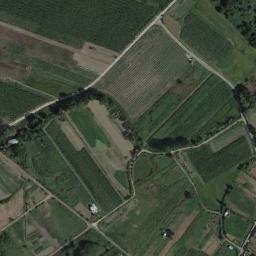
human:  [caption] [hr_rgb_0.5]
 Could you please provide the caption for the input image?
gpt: Many irregularly shaped brown and green mixed farm fields with several paths and many buildings .

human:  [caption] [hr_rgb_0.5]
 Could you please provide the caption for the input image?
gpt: The bare and green terrace is next to some trees .

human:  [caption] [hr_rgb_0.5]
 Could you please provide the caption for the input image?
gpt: The green plants are on the terrace .

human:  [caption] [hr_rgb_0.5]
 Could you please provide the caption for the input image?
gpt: There are two houses with orange roofs by the terraces .

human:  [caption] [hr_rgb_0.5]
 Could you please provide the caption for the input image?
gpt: There are many green terraces arranged neatly .